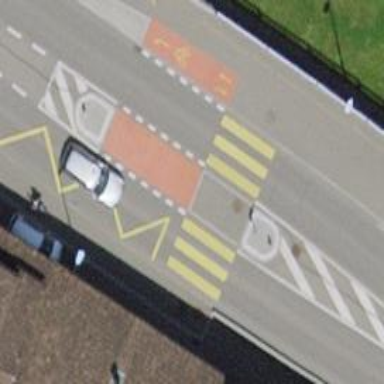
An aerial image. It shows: Bus stop equipped with public transport stop position.